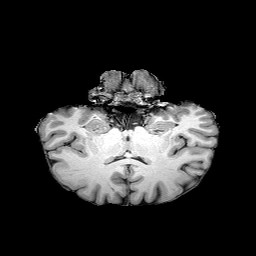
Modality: T1w
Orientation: sagittal
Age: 62
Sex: female
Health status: healthy